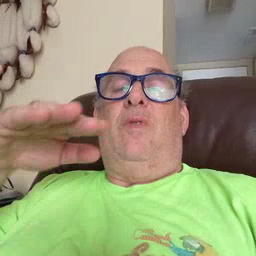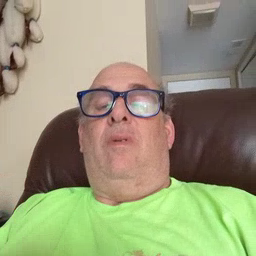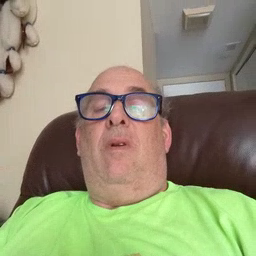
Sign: child